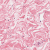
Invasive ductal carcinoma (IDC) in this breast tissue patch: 0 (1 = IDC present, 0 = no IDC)